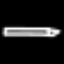
Label: pencil